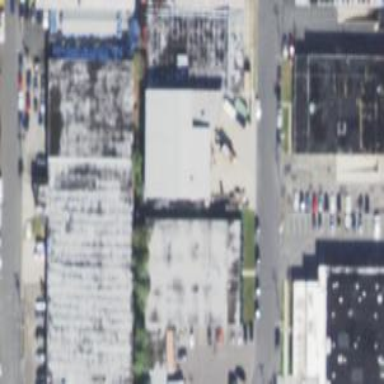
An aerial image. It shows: Commercial building.